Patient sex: M
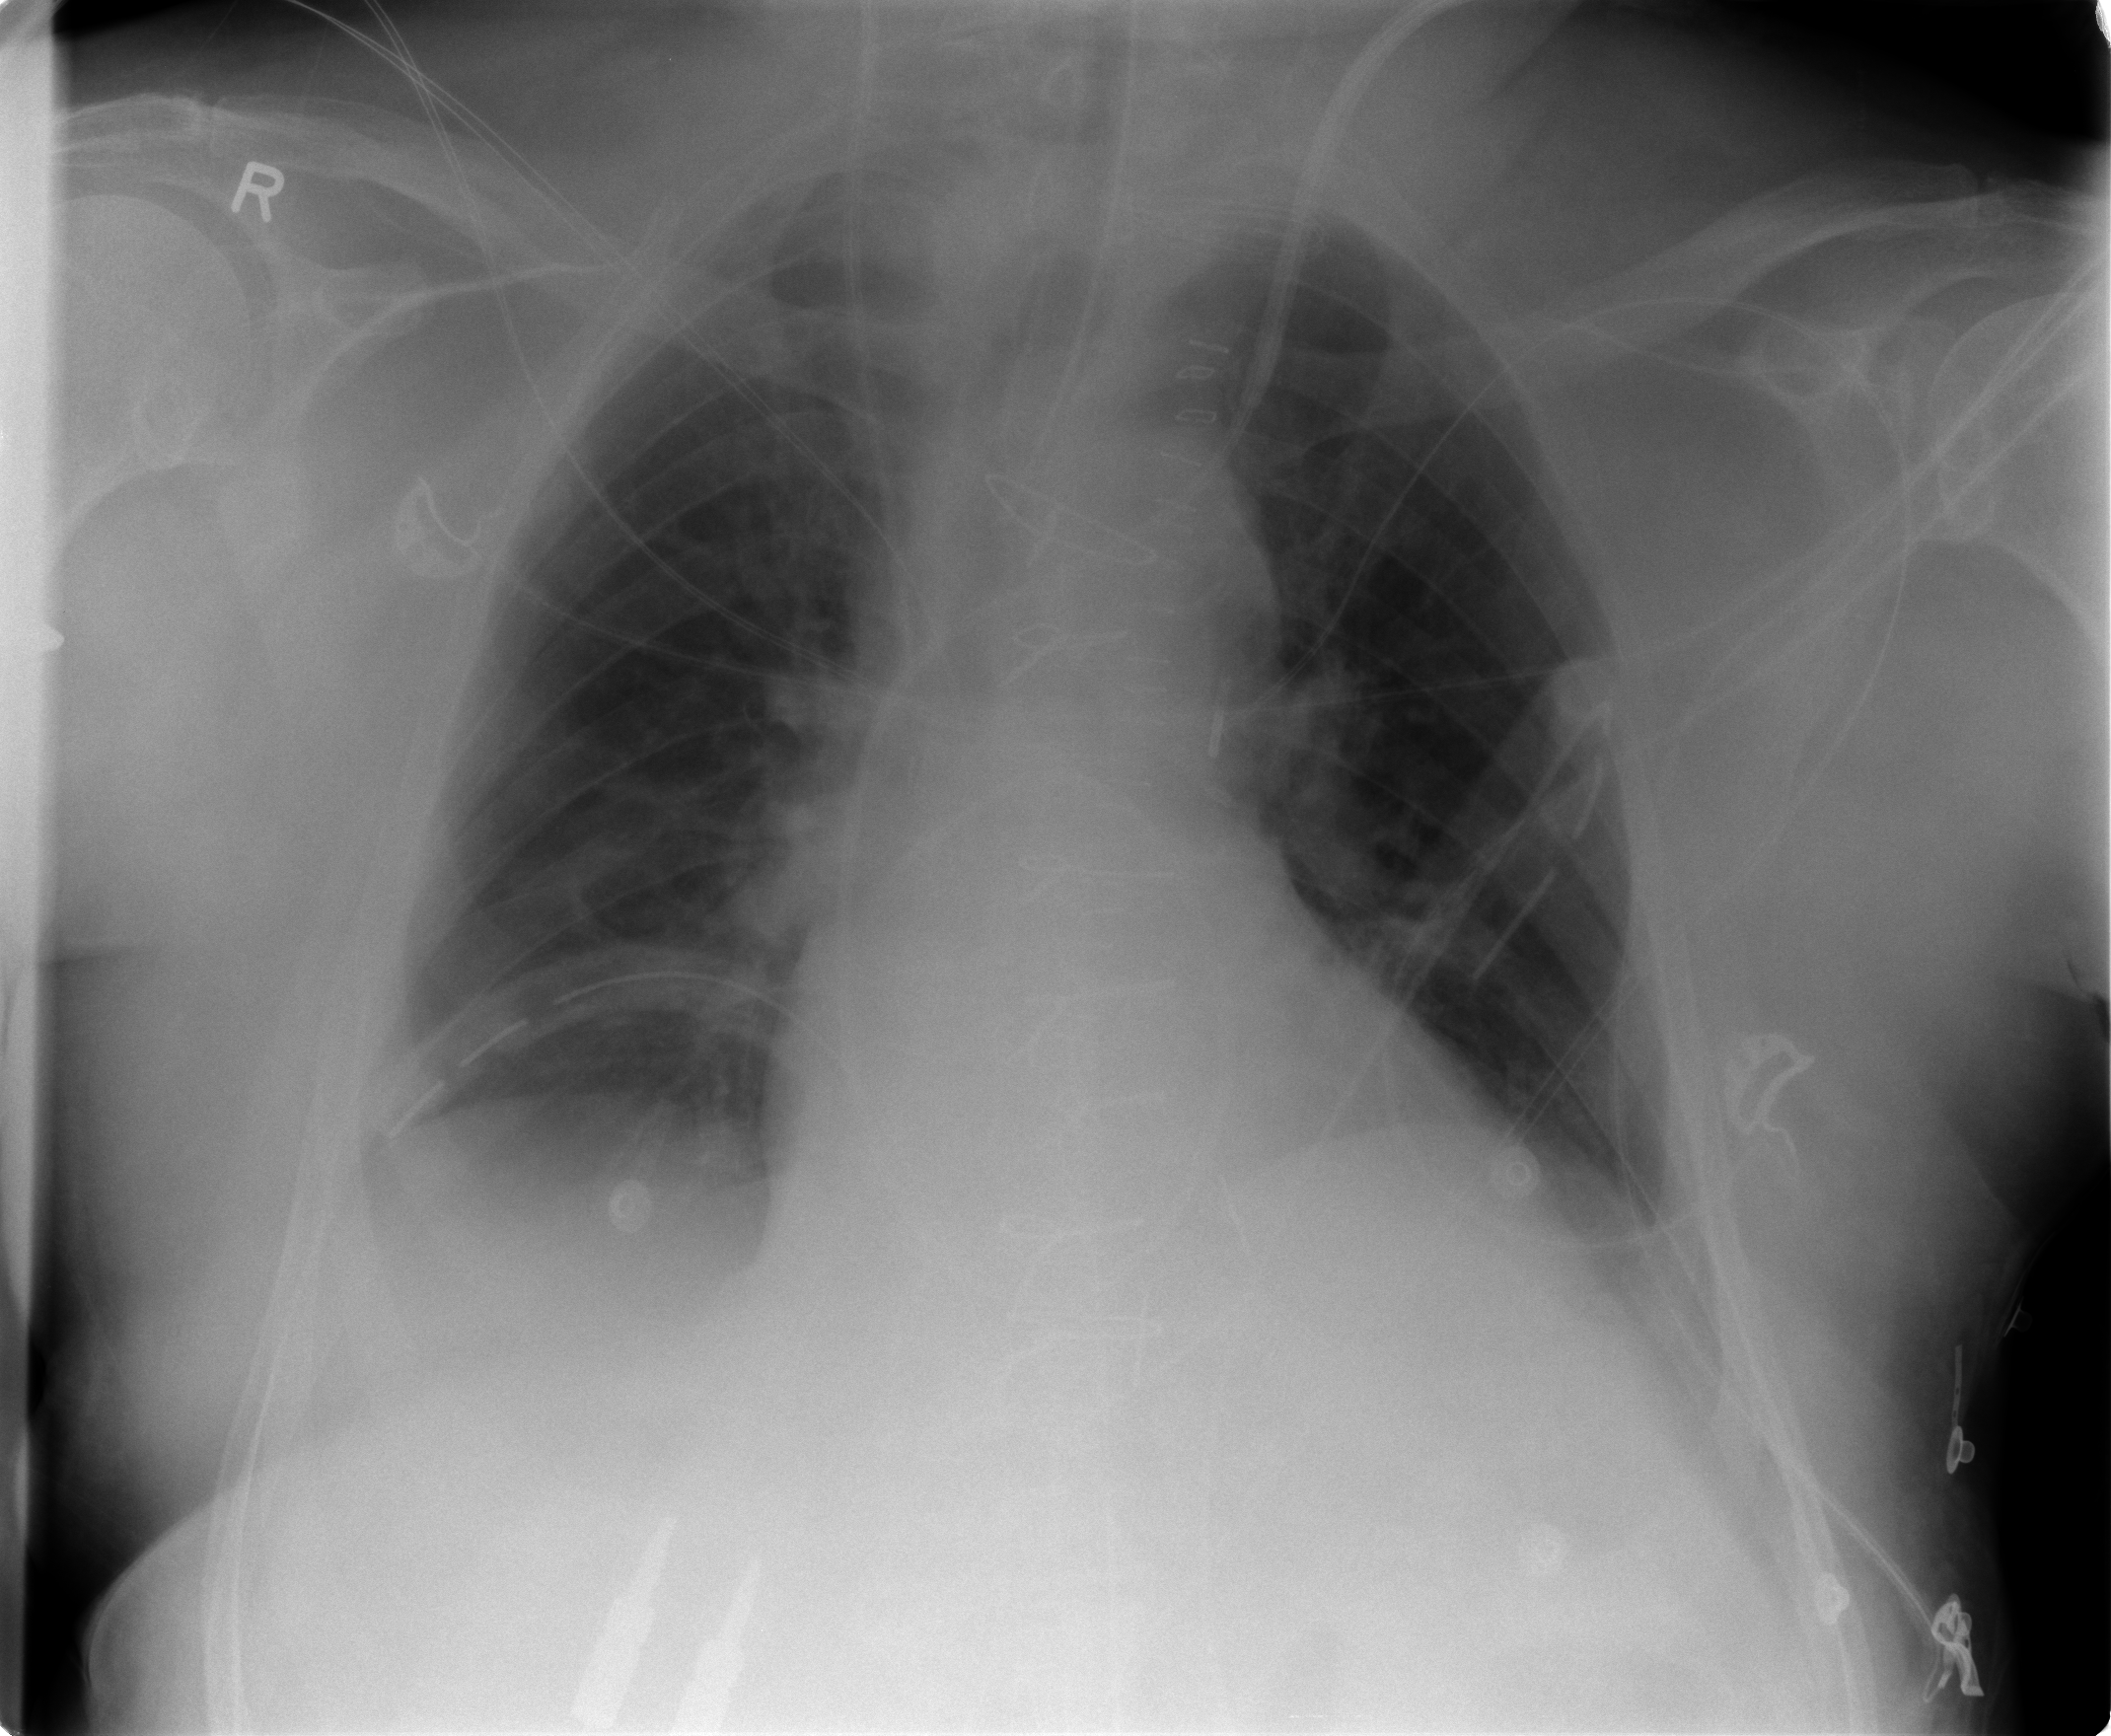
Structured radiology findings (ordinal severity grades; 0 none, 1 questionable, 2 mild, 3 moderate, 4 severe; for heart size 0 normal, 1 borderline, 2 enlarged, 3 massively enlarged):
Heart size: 1
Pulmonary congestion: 1
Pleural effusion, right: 1
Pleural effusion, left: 1
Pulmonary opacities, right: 0
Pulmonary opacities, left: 0
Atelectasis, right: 2
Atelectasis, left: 0